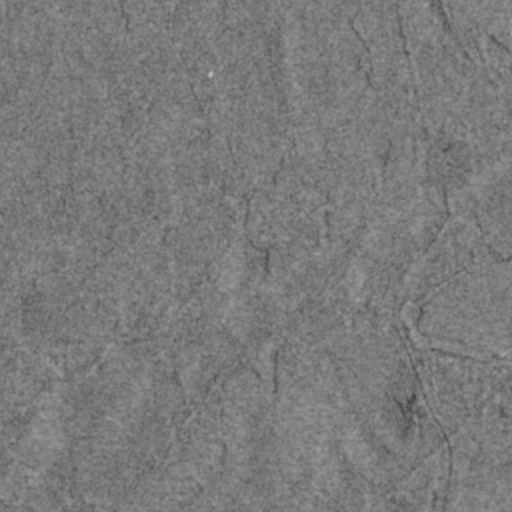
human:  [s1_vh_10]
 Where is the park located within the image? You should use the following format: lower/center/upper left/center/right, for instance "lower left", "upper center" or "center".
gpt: The park is located in the upper center of the image.
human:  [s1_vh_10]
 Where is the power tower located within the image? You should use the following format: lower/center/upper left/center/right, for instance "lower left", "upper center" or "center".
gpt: The power tower is located in the lower right of the image.
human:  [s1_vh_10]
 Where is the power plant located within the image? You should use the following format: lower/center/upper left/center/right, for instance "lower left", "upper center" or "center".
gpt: There is no power plant in the image.

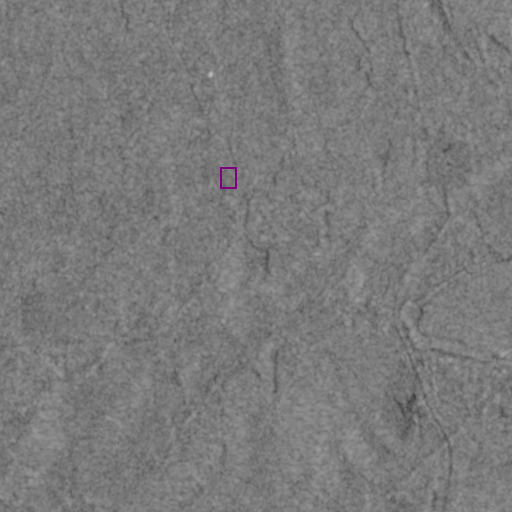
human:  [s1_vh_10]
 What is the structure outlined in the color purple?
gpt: The structure outlined in purple is a park.
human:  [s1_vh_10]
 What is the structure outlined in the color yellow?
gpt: There is no yellow outline.